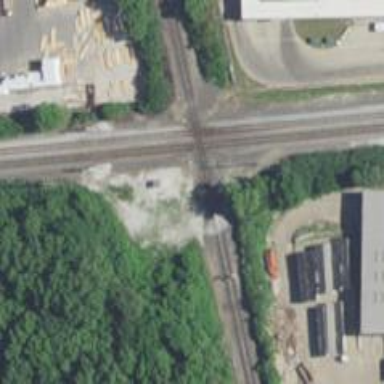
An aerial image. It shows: Railway crossing.